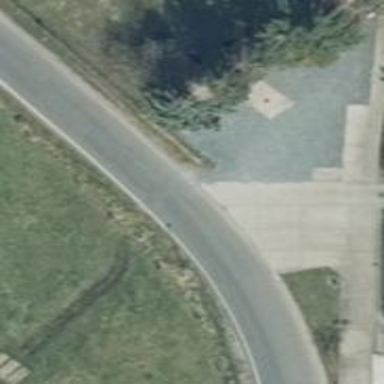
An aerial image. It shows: Asphalt road classified as tertiary.